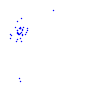
Particle: proton